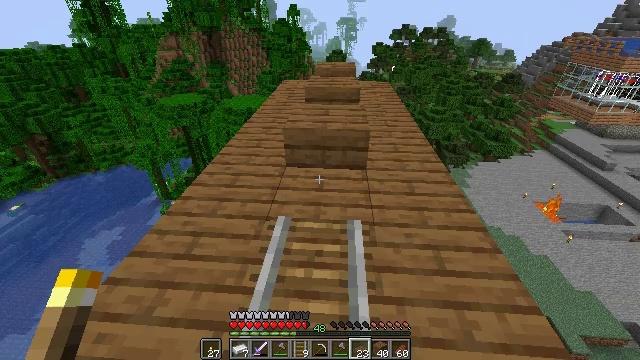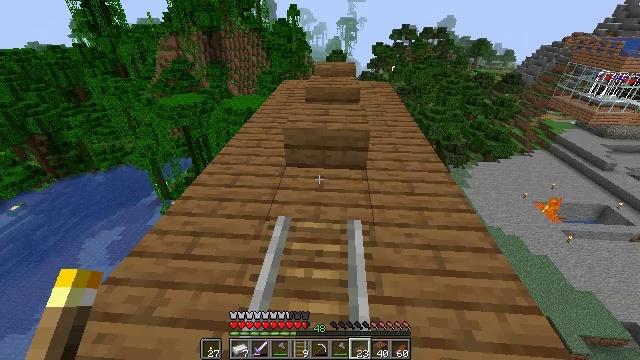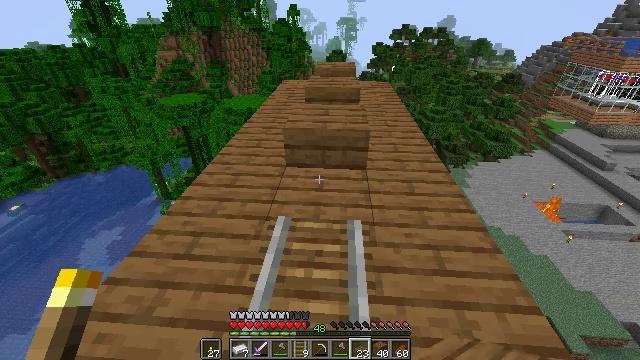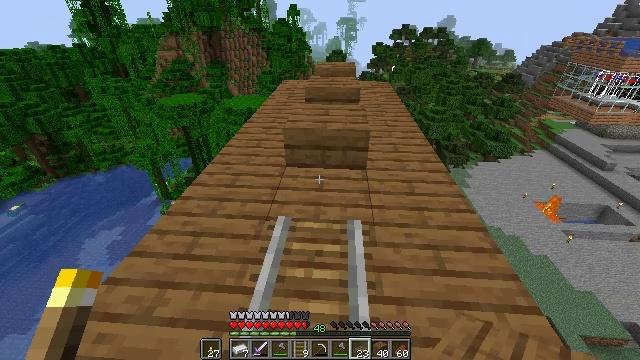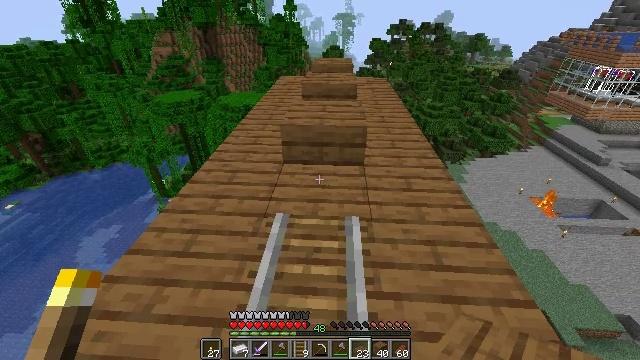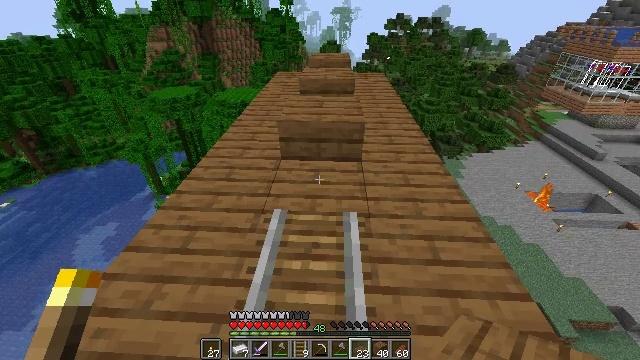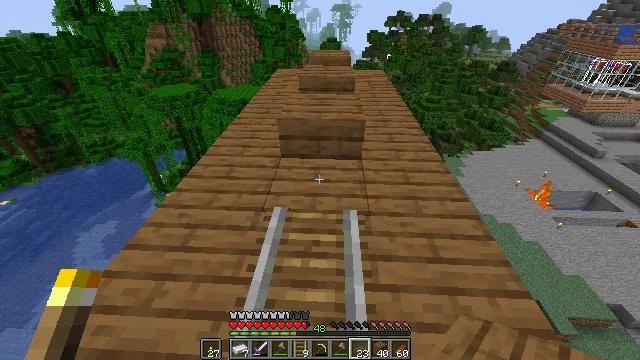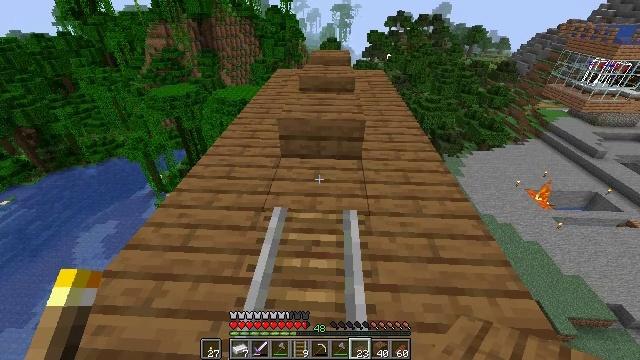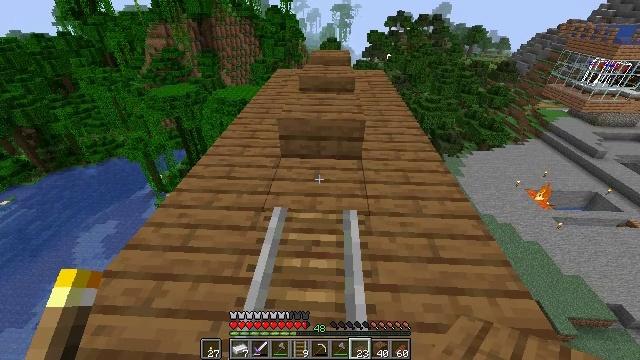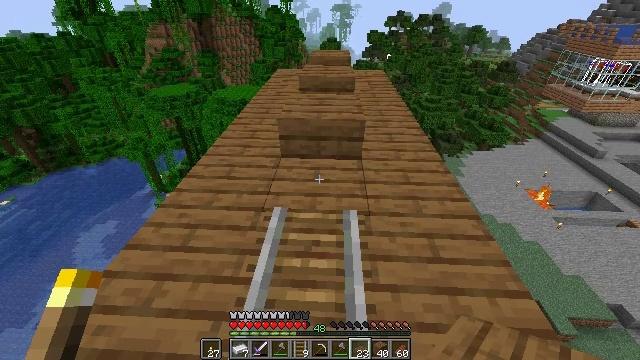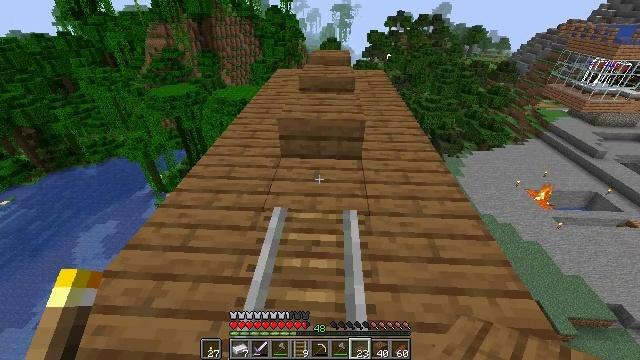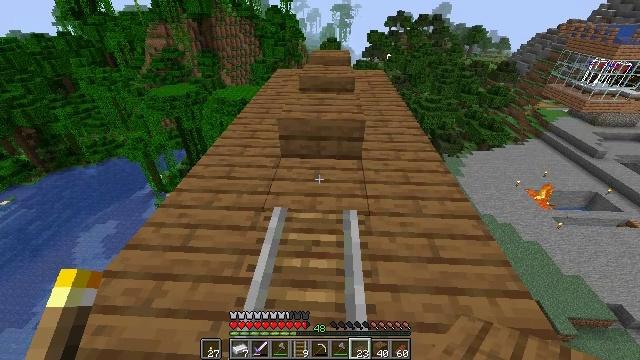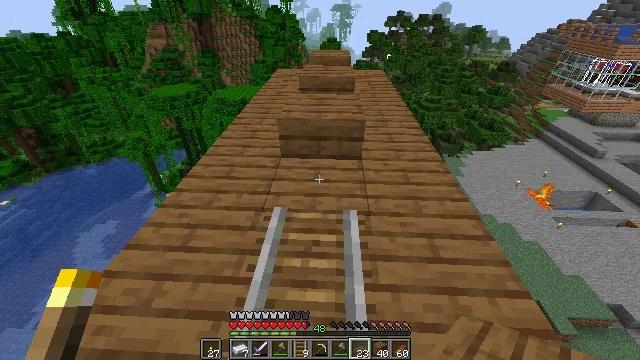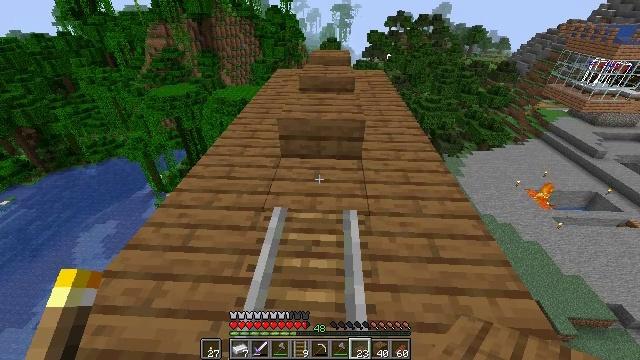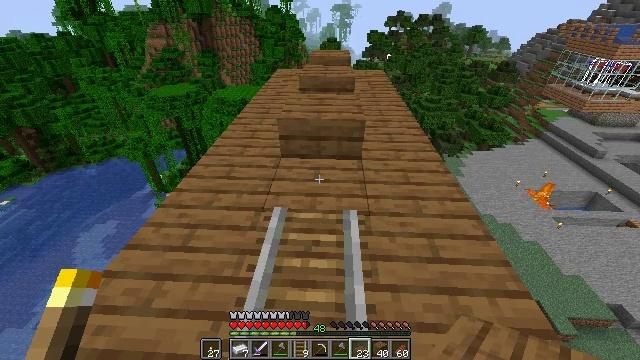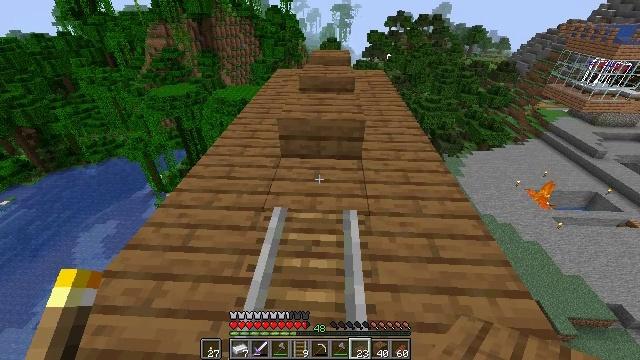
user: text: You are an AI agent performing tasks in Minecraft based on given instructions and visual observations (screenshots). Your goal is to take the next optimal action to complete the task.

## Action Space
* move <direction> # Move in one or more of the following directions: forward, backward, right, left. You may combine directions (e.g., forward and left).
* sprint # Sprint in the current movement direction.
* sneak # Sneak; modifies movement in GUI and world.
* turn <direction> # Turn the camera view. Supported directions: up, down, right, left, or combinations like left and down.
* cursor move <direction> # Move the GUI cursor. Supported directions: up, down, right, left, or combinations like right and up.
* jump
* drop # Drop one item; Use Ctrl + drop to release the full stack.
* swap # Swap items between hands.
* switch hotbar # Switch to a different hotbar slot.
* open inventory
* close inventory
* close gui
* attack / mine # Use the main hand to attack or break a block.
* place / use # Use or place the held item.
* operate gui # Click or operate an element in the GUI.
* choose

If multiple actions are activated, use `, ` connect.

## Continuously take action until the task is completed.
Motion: motion action
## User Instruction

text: Break the spruce slab from a structure.
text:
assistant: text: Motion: no_op
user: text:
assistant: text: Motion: no_op
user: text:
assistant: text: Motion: no_op
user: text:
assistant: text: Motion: no_op
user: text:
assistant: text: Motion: no_op
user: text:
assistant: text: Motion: no_op
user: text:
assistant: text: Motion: no_op
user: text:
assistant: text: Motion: no_op
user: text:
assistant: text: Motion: no_op
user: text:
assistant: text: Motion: no_op
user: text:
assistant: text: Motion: no_op
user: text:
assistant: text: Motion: no_op
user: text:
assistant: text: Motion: no_op
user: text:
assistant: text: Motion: no_op
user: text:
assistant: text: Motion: no_op
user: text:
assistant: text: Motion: no_op
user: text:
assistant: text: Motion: no_op
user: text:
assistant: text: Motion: no_op
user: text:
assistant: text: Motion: no_op
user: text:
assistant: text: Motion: no_op
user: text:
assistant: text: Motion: no_op
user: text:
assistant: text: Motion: no_op
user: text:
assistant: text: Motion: no_op
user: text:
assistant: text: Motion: no_op
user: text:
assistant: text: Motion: no_op
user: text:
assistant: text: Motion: no_op
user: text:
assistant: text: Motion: no_op
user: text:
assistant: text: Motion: no_op
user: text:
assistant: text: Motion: move forward
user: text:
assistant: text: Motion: move forward